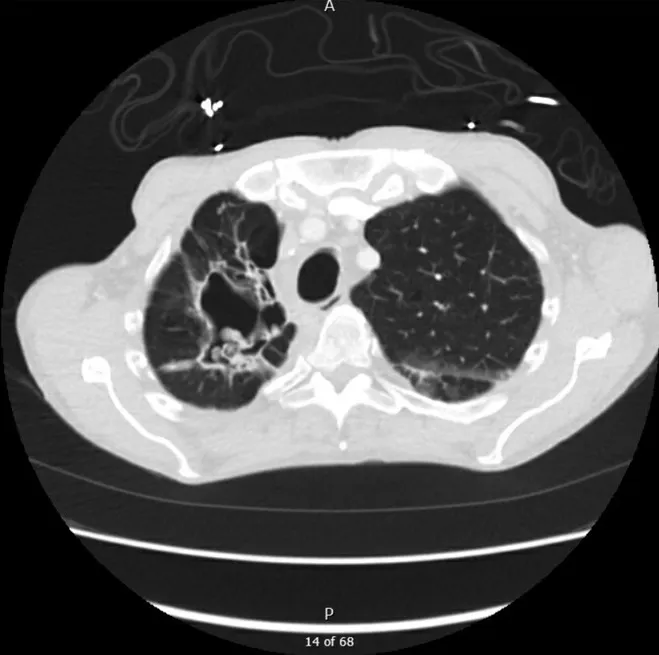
Admission chest computed tomography, transverse view of upper lobes, shows dominant right upper lobe intracavitary lesion. The central component is 2.1 x 2.3 cm (previously 2.0 x 2.3 cm). The mural nodule within this cavitation is 2.1 x 1.2 cm (previously 1.5 x 1.0 cm) and thin walled. Imaging shows progression of right upper lobe bullous emphysema and cystic bronchiectatic changes.
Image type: radiology (ct)